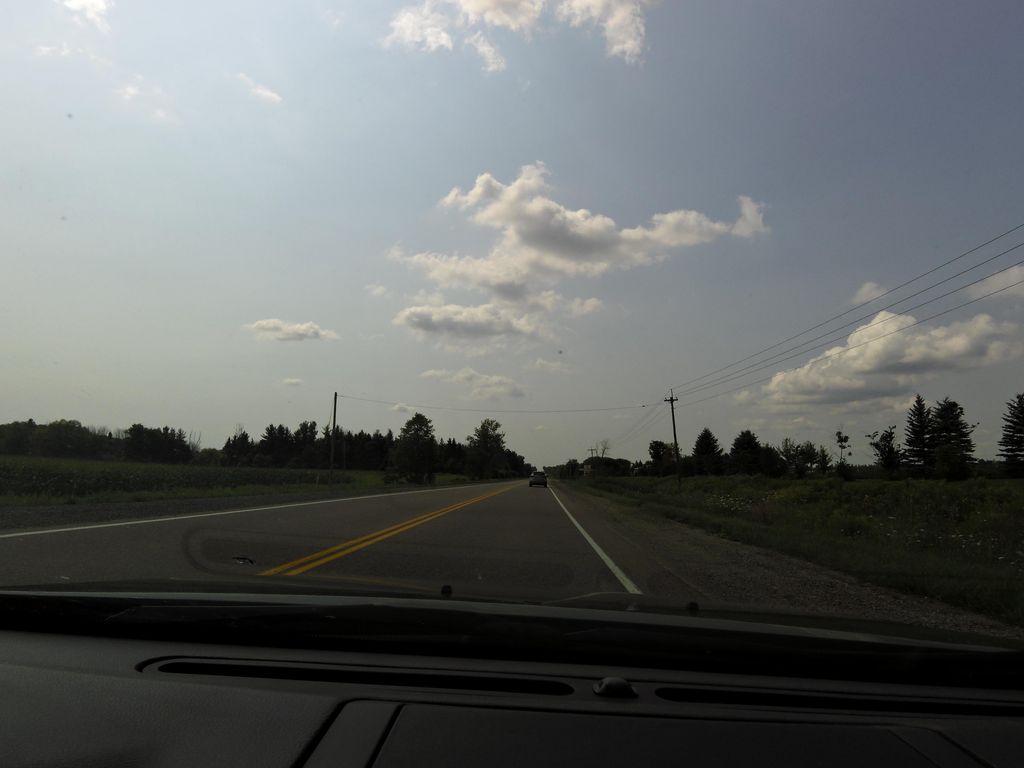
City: hamilton